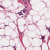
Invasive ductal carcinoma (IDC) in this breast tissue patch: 0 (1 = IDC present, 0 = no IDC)